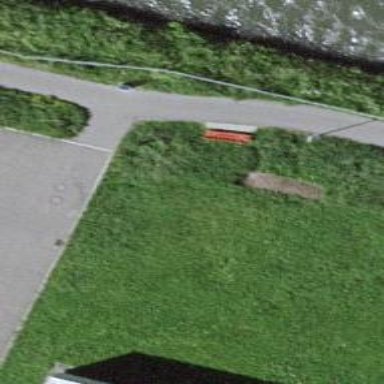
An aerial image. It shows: Bench for seating.